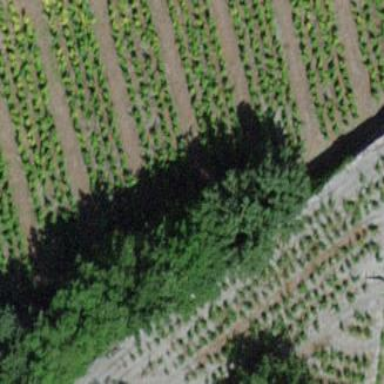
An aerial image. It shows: Vineyard growing grapes.